Question: Count the number of objects in the diagram.
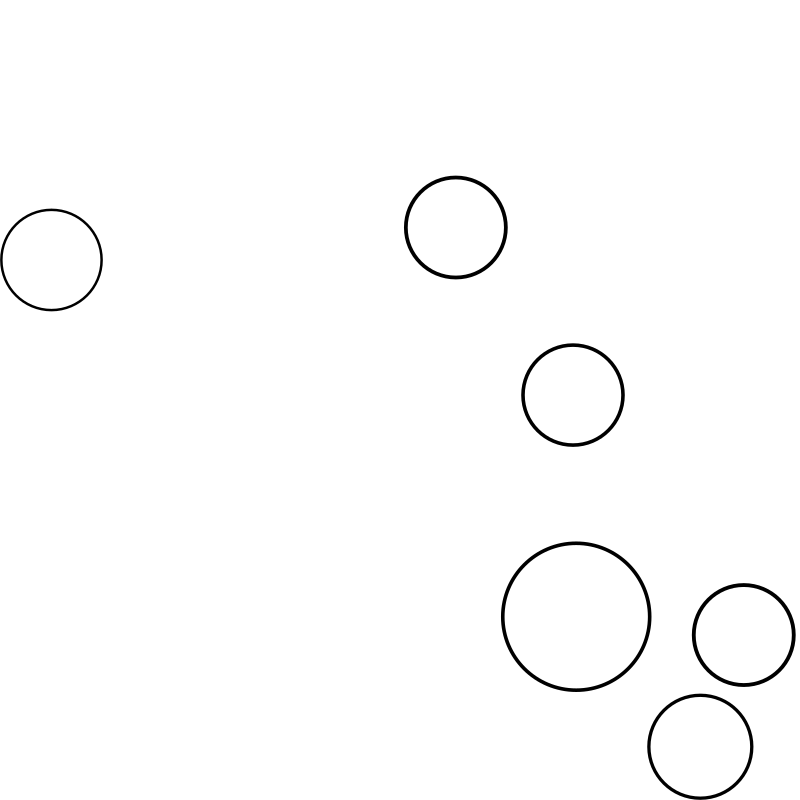
Answer: 6